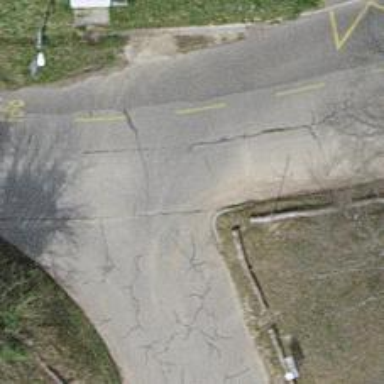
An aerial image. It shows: Road with stop sign.